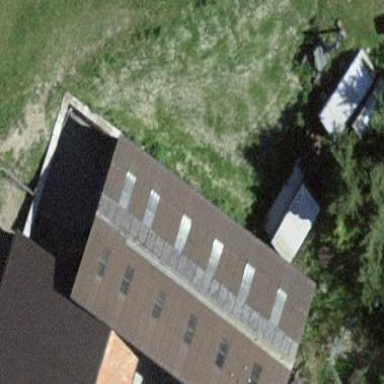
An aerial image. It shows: Barn.